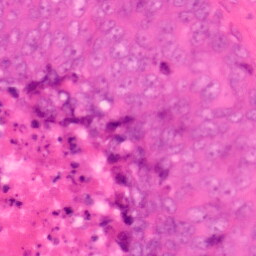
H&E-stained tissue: Colon